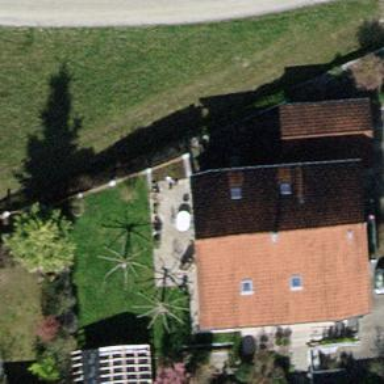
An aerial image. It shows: Detached building with gabled roof.